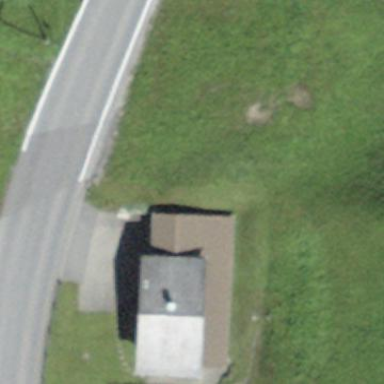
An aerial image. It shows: Detached building.